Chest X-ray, PA view. Patient: 84 years old, sex M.
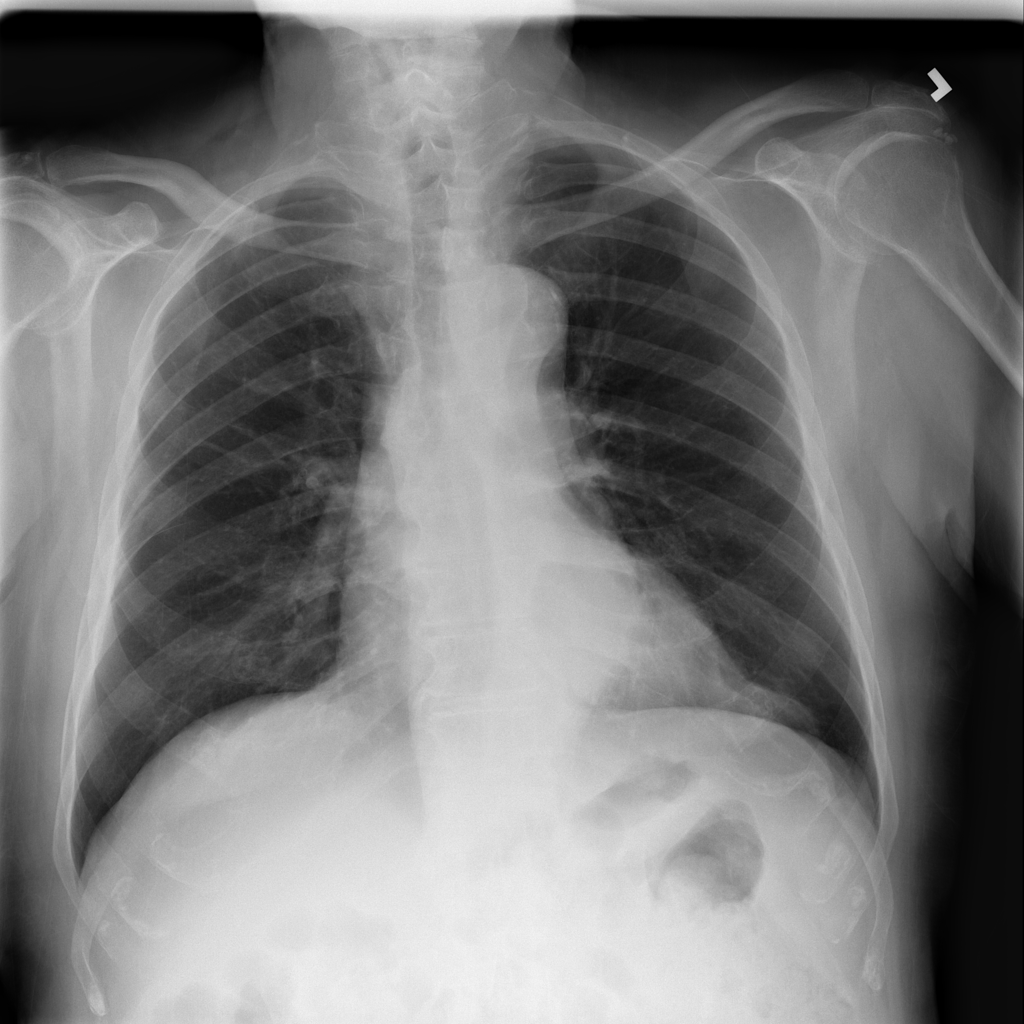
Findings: No Finding